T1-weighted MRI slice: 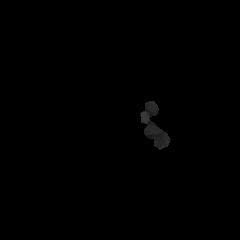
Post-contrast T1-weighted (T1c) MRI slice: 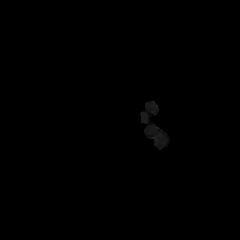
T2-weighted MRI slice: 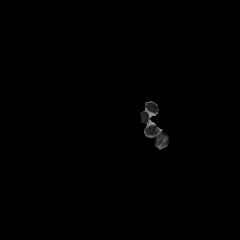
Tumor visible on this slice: no